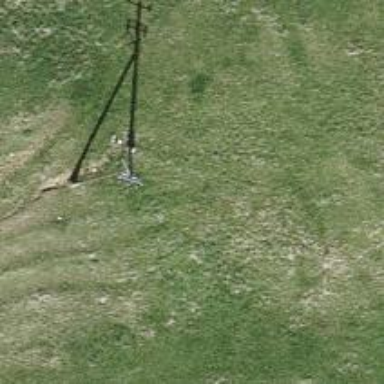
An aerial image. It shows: Power pole.